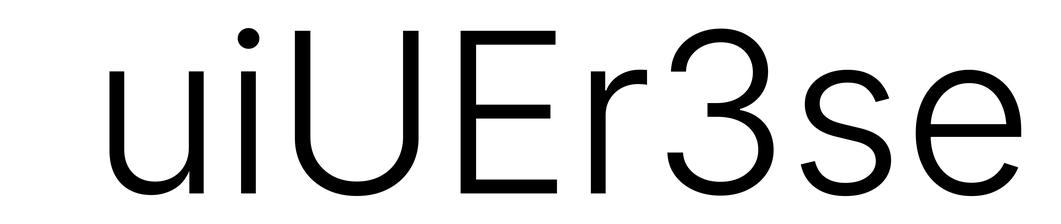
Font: Inter_Light